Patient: sex M, age 37
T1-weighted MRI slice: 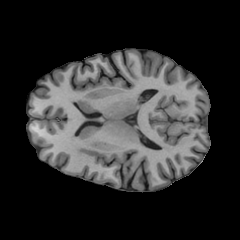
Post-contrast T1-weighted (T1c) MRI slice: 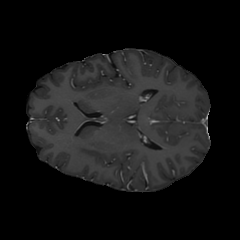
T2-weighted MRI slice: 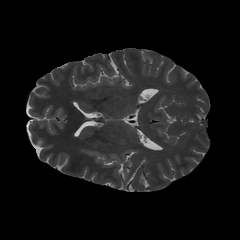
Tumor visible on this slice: no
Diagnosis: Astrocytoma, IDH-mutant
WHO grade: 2